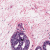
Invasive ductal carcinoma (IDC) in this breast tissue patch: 0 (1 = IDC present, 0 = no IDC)